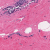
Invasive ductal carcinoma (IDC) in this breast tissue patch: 0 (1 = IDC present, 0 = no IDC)